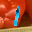
Label: 1